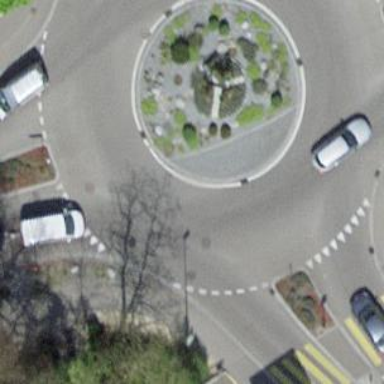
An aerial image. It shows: Secondary road with asphalt surface leading to roundabout.